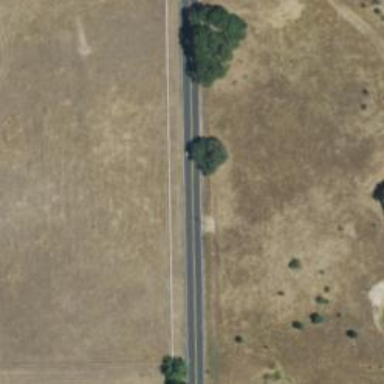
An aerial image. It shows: Unclassified road.